Question: I have created a custom template as follows:
'''
Scaffold CustomTemplate View Index
'''
As a result, I now have a local T4 template:

I made some modifications to the template. My question is how to generate code only for the view. I have done the following which works but which in my opinion is overkill since all I want is for my view to be generated.
'''
Scaffold Controller -ModelType Task -ControllerName TasksController -DbContextType TasksDbContext -Repository -Force
'''
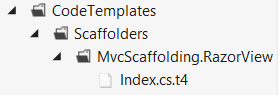
Answer: I've managed to find out what command to pass:
'''
Scaffold View -ModelType Task -Controller Tasks -ViewName Index -Template Index -Force
'''
What I didn't know about was the -Template string switch.